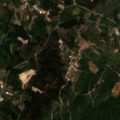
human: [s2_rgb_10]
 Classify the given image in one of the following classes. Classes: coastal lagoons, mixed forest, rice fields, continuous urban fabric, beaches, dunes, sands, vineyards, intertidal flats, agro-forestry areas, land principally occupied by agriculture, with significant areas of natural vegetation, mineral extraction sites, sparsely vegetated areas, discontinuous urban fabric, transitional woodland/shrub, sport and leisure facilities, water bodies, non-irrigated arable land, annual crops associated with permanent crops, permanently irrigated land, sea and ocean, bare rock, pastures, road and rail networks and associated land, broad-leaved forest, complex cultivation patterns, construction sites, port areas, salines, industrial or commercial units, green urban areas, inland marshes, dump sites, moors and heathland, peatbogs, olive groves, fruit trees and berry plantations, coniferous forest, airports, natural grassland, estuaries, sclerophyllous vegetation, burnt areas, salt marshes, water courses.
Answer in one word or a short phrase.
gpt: discontinuous urban fabric, vineyards, olive groves, annual crops associated with permanent crops, land principally occupied by agriculture, with significant areas of natural vegetation, mixed forest, sclerophyllous vegetation, transitional woodland/shrub